Question: I'm looking to create a wavy line border/separation between 2 .png textures for a background for a website like the one below:

It was done in a software like illustrator or something for the mock ups to a web page and I was wondering is it possible to recreate it using html5/css or is there a free software that it can be drawn in although this would be a last resort as I'm not the most artistic?
All help appreciated, thanks!
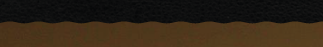
Answer: If your backgrounds are that simple and loopable, you could create the black one with the wave (loopable in x-dimension) and then use multiple backgrounds.
'''
background: url(black.png) left top repeat-x, url(brown.png) left top repeat
'''